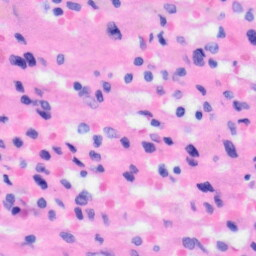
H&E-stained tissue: Liver